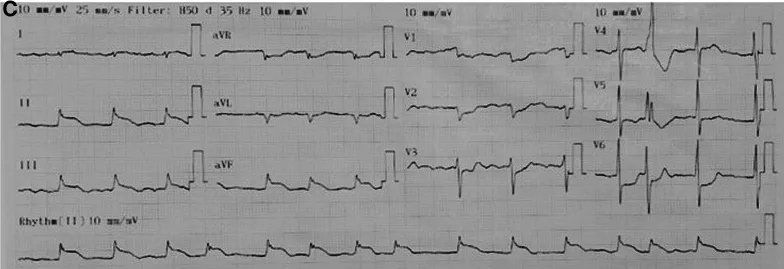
Serial ECGs. The pattern of ECGs was persistent, including atrial fibrillation, right axis deviation, poor R-wave progression, profound STE in leads II, III, and aVF with the presence of reciprocal ST depression in the precordial leads. (C) Before discharge.
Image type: electrography (ekg)